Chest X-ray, AP view. Patient: 59 years old, sex F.
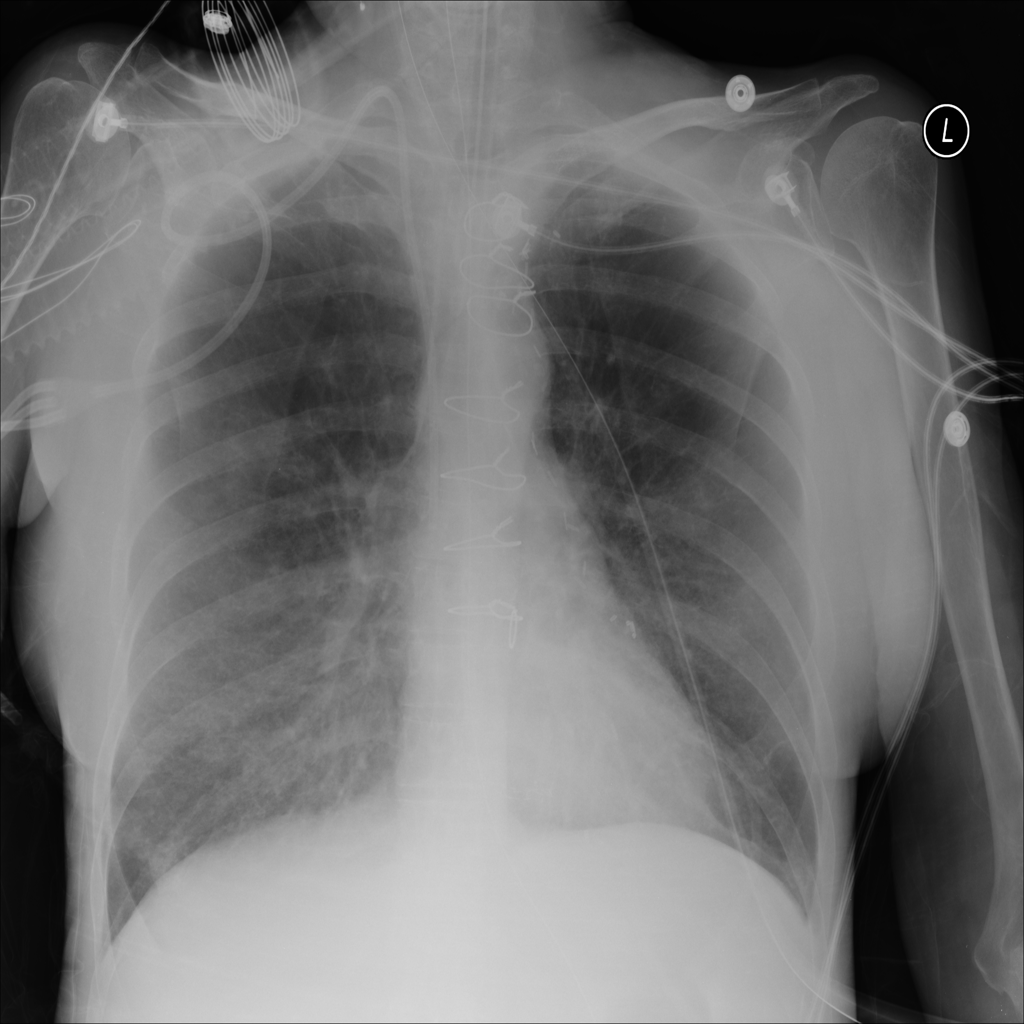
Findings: Infiltration